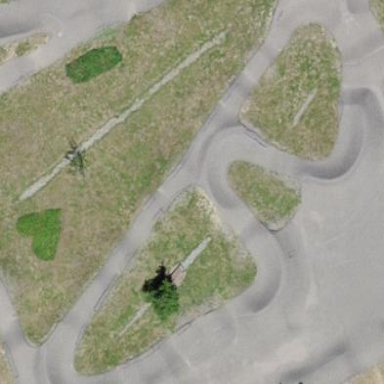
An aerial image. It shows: Asphalt track designated for BMX and cycling activities.